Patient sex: F
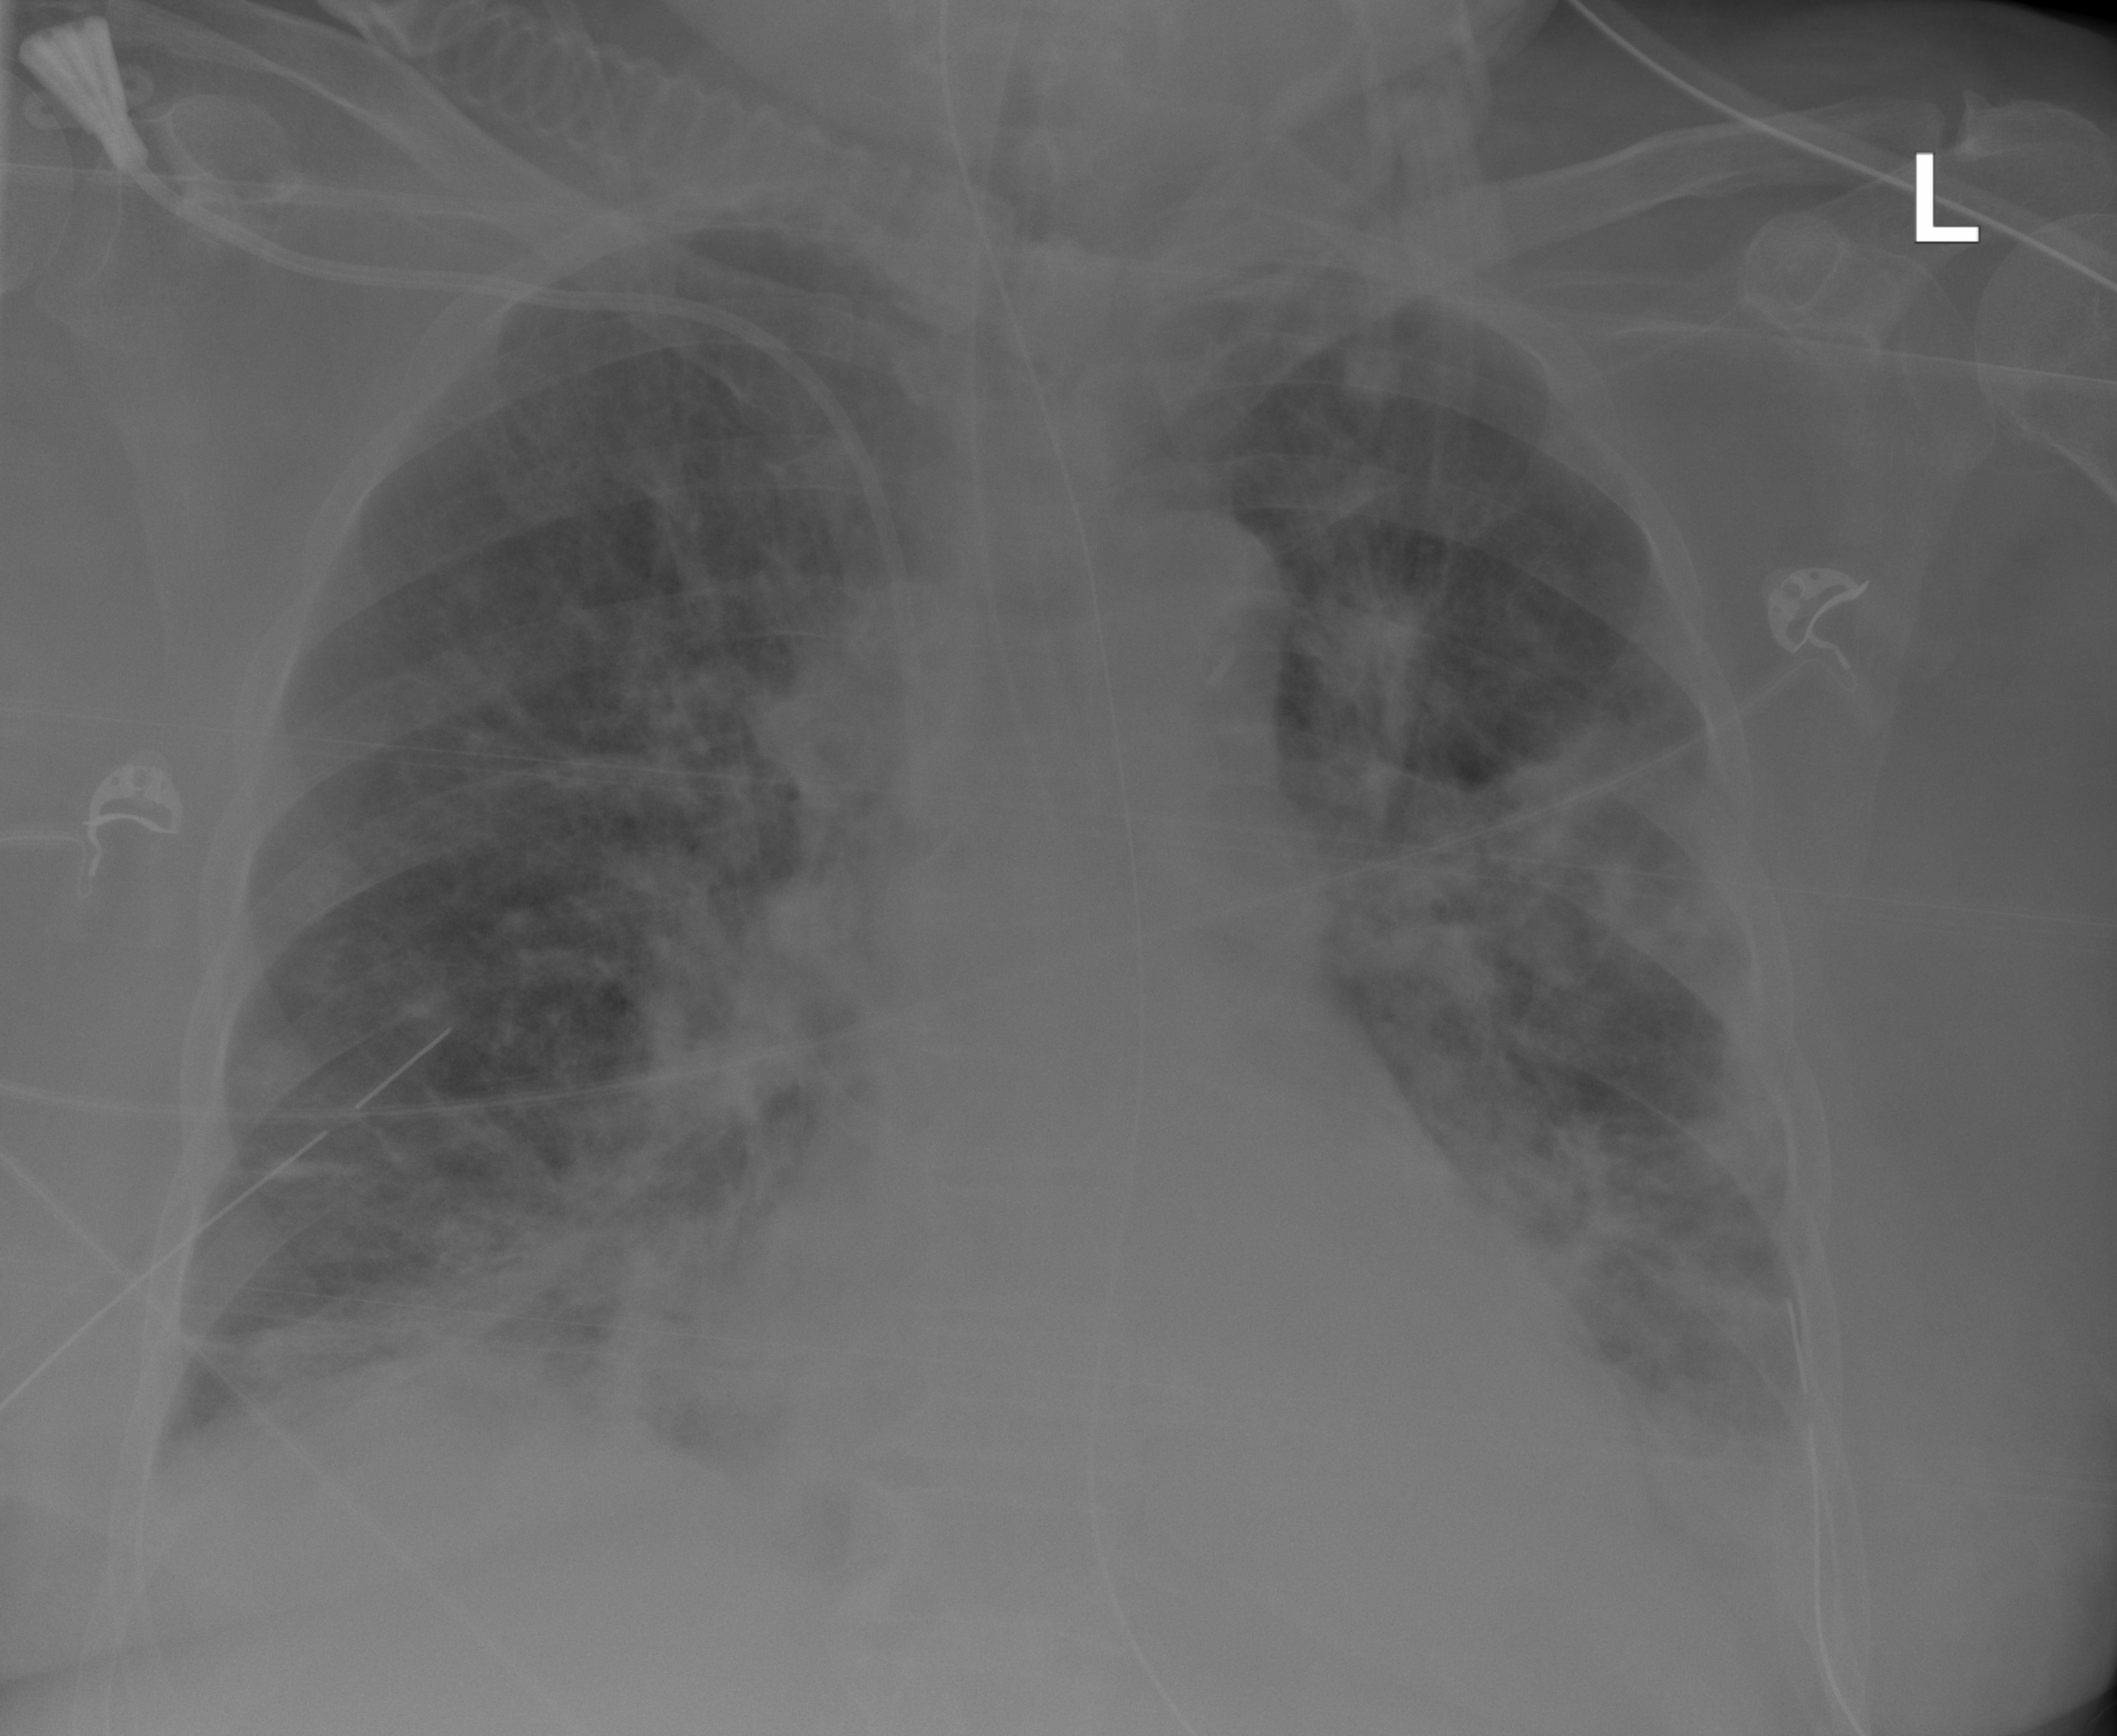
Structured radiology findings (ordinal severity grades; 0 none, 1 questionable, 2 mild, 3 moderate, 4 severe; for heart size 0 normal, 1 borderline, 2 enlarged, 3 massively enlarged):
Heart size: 1
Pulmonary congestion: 3
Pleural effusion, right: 1
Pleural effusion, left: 2
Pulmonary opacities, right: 3
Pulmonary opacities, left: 3
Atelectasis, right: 2
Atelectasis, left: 2